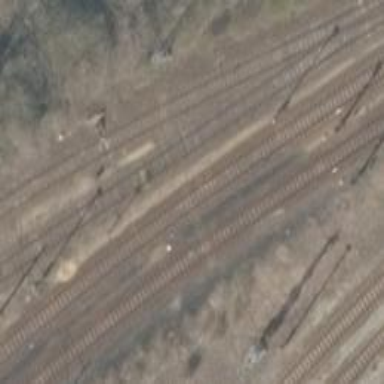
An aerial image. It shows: Railway yard in service.